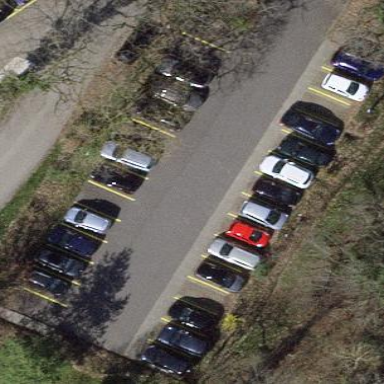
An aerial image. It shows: Parking area with surface.